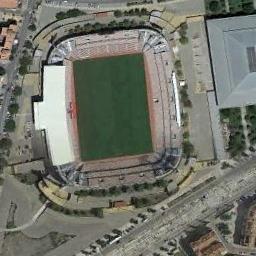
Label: stadium